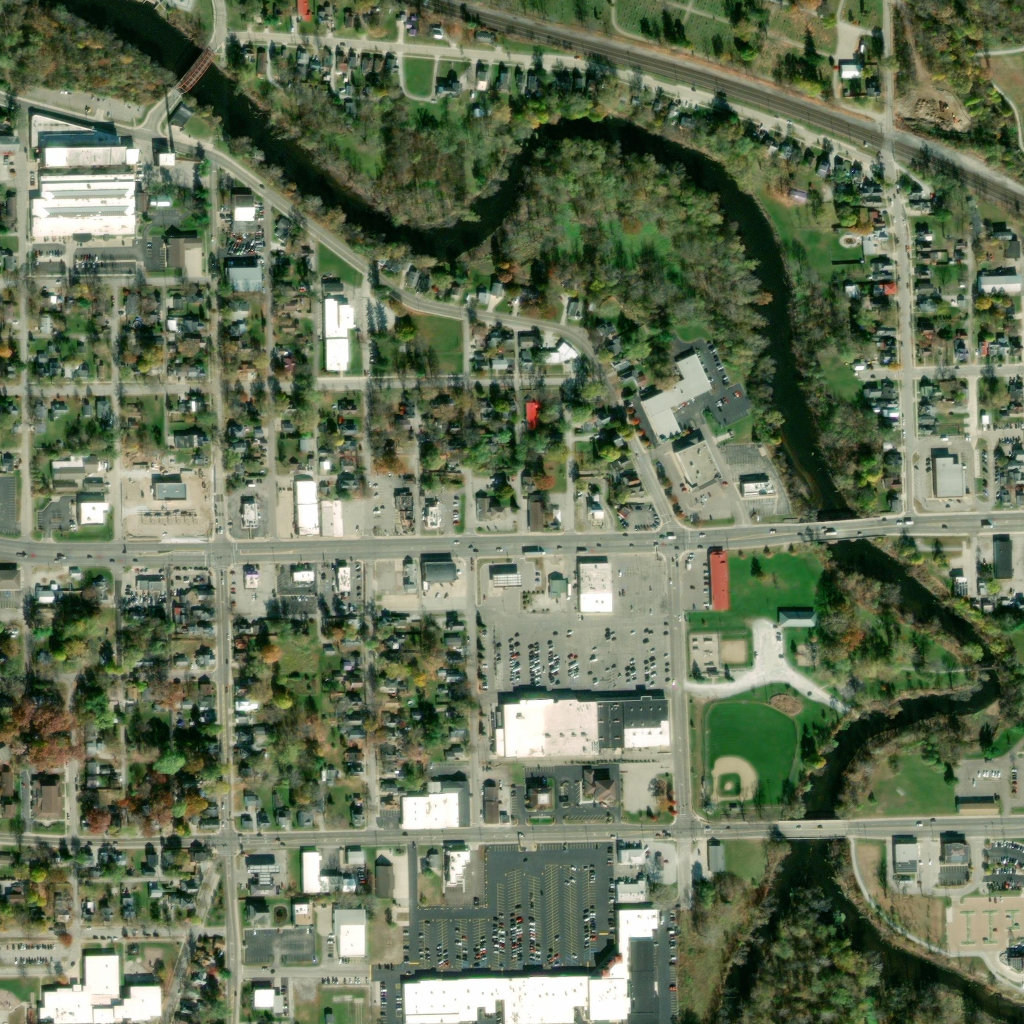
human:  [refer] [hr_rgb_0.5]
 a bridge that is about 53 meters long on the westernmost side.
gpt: <box>[[16, 4, 20, 9, 0]]</box>